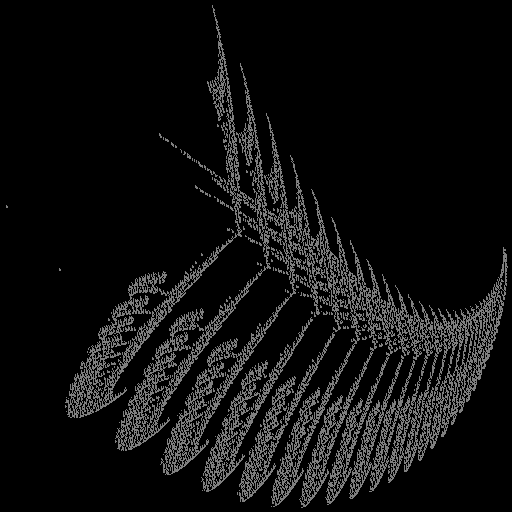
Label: newyorkfern